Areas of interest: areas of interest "Tennis Court"
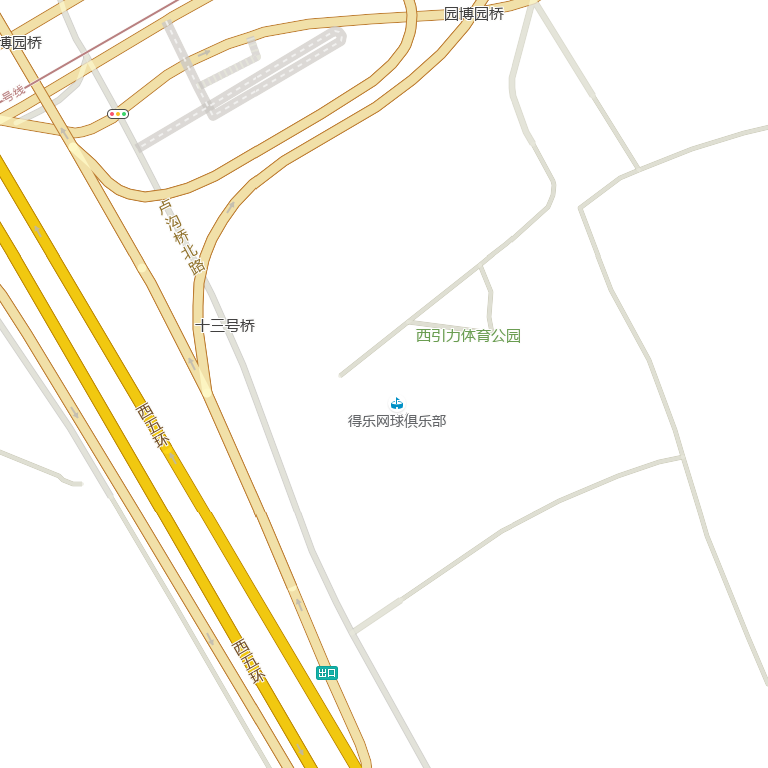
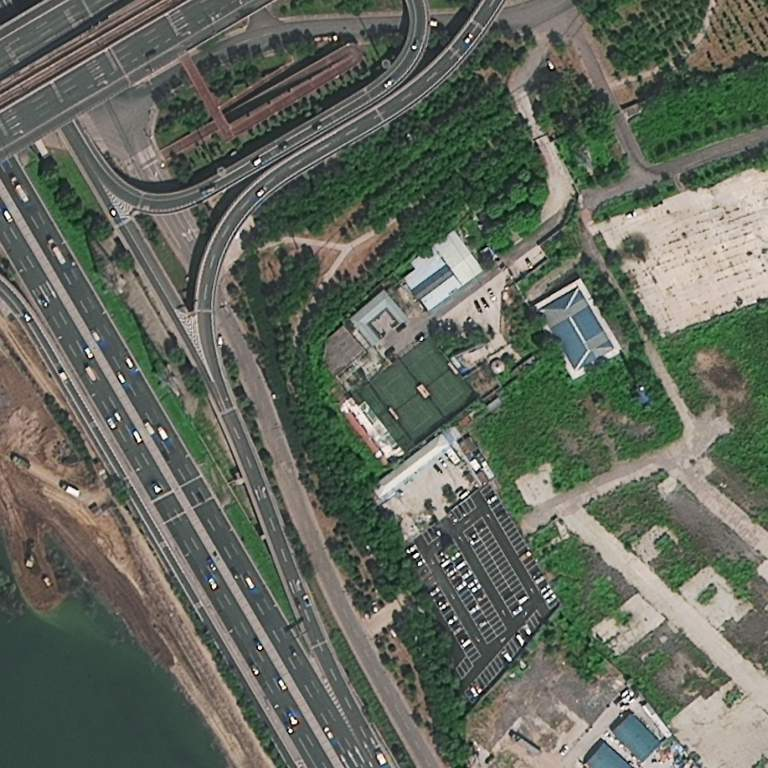